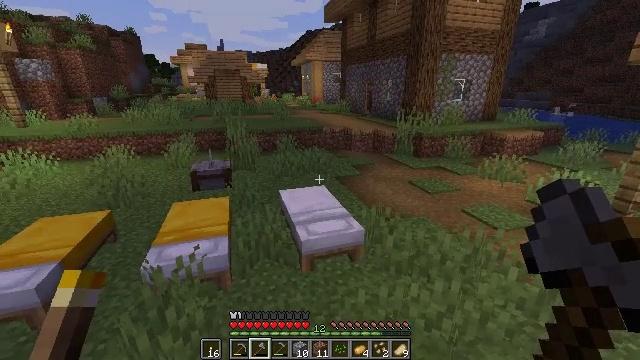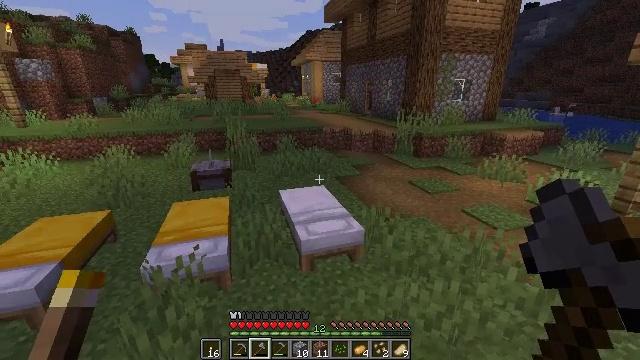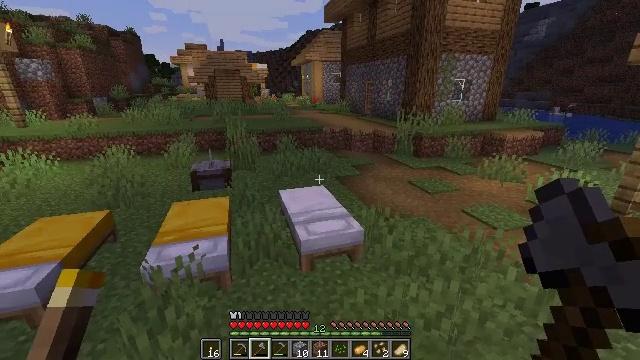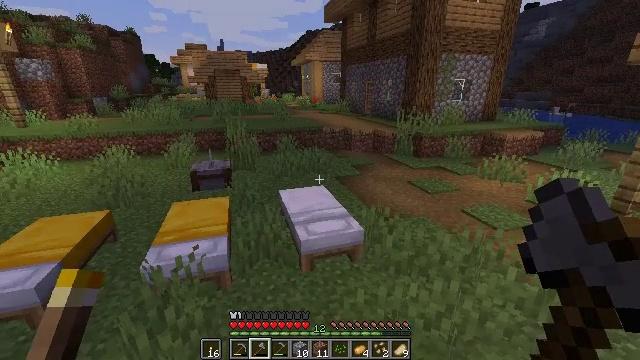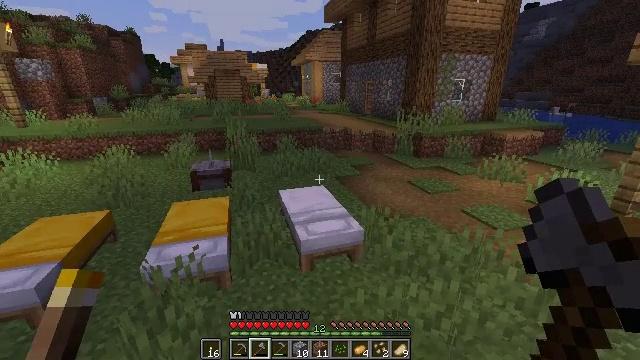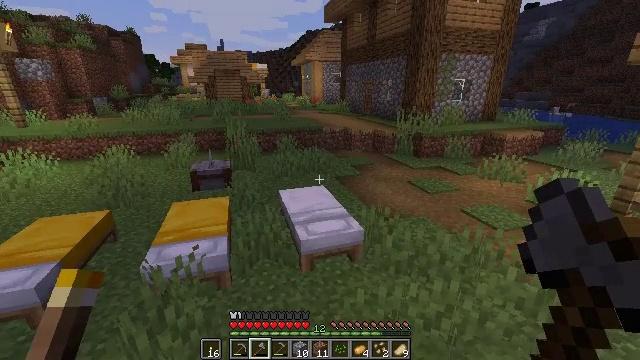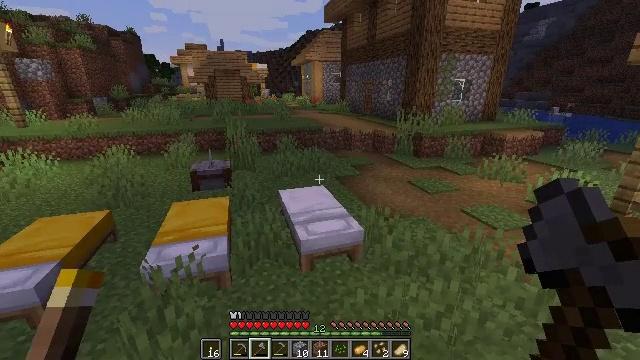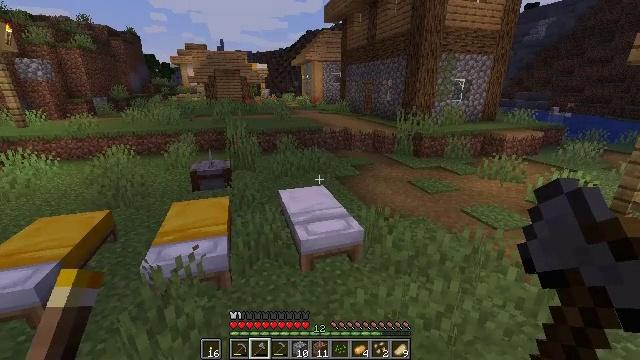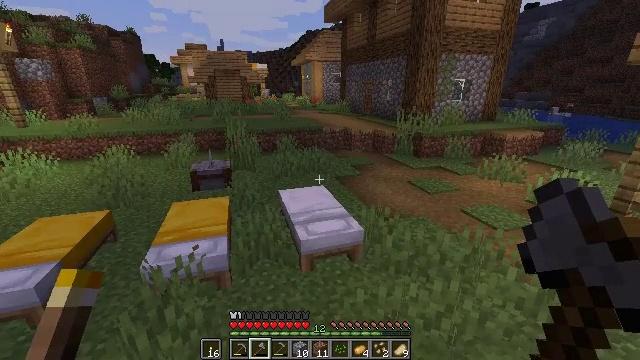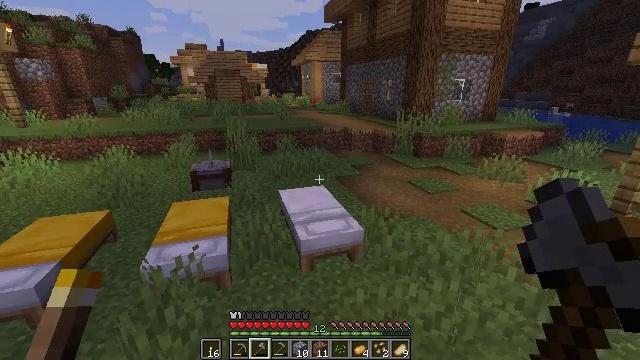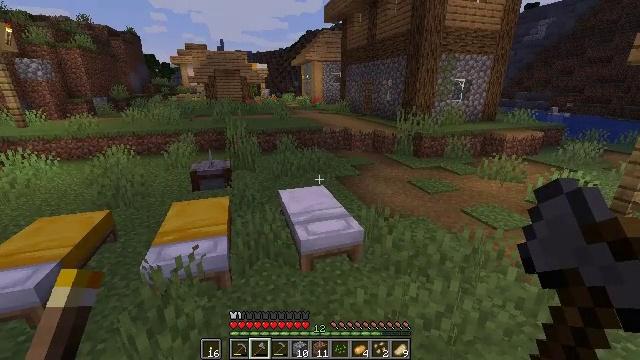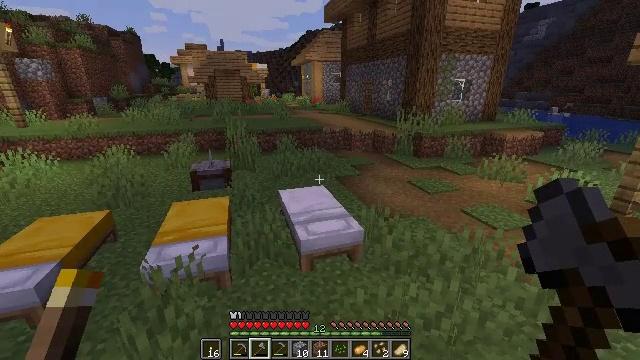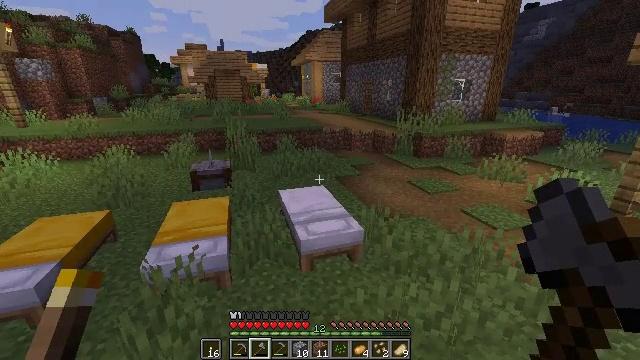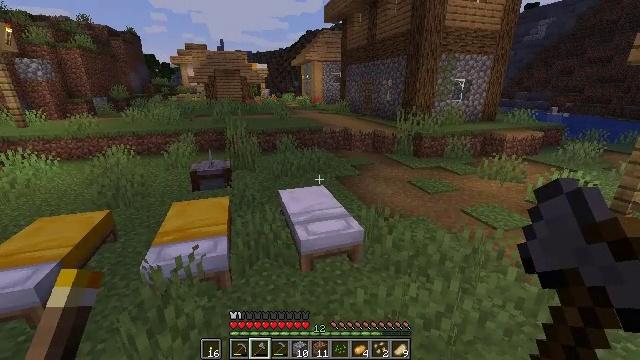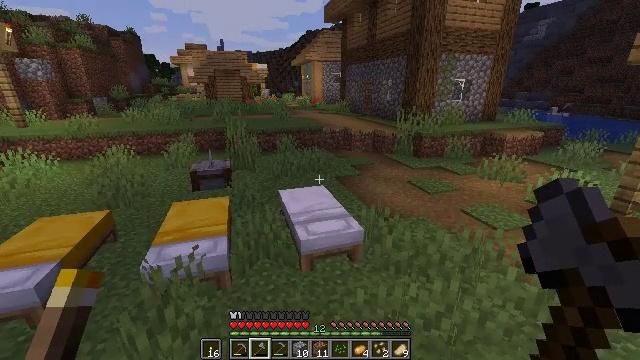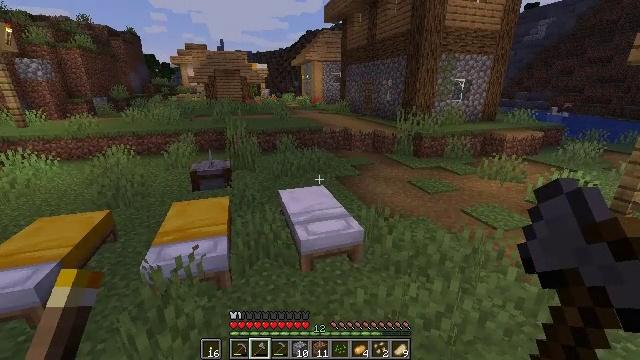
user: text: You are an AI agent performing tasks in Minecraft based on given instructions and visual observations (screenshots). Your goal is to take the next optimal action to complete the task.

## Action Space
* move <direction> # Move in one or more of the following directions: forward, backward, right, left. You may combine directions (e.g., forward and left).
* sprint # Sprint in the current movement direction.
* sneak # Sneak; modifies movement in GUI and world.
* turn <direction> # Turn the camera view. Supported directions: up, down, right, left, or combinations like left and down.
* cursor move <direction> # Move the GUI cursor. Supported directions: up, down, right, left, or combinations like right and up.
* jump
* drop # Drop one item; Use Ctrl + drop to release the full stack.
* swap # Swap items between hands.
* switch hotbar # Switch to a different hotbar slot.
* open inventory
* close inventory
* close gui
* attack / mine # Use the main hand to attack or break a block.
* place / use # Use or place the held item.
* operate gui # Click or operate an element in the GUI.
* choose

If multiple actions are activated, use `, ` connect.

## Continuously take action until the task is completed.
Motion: motion action
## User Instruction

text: Reclaim the grass path segment.
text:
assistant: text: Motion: no_op
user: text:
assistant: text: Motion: no_op
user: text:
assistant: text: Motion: no_op
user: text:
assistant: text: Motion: no_op
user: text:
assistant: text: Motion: no_op
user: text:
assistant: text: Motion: no_op
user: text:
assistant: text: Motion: no_op
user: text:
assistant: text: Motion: no_op
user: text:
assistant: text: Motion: no_op
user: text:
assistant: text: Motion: no_op
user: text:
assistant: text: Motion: no_op
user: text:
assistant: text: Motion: no_op
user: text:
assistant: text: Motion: no_op
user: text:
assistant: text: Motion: no_op
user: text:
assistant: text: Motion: no_op
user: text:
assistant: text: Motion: turn right and up
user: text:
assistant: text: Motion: turn right and up
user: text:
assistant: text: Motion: turn right and up
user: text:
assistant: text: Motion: turn right and up
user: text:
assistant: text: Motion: no_op
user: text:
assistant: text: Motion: no_op
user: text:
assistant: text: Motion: no_op
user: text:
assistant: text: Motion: no_op
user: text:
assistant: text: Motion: no_op
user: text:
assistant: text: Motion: no_op
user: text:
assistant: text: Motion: no_op
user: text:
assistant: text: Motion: no_op
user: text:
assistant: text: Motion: no_op
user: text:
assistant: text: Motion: no_op
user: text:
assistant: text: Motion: no_op